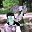
Label: 2